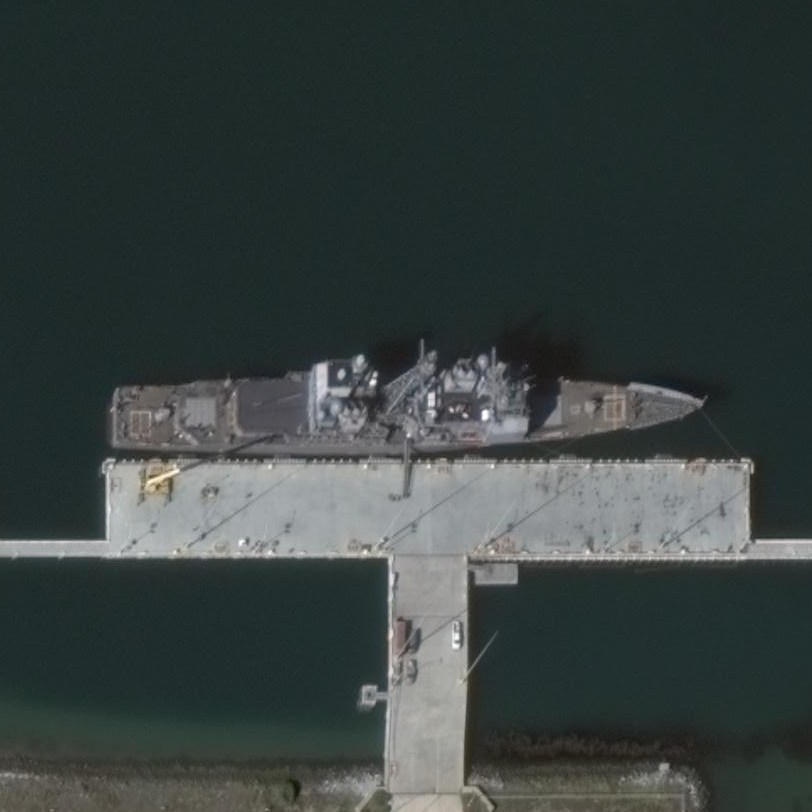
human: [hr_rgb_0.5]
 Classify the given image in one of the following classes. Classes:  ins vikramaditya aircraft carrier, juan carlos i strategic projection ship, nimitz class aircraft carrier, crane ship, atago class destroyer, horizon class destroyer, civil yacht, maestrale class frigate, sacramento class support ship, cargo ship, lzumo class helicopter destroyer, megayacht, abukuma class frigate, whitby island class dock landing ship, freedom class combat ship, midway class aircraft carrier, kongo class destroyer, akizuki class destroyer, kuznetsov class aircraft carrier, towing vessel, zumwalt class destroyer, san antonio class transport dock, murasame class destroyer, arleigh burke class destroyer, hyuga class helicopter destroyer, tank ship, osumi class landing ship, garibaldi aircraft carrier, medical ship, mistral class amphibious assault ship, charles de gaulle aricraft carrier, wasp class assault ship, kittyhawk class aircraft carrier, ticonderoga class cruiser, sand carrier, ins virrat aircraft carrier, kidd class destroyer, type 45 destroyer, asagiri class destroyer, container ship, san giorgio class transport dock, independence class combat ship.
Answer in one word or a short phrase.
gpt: Ticonderoga class cruiser